Interaction volume radius: 10 \u00c5
Interaction volume height: 15 \u00c5
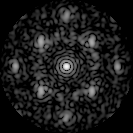
Disorder parameter: 0.4615